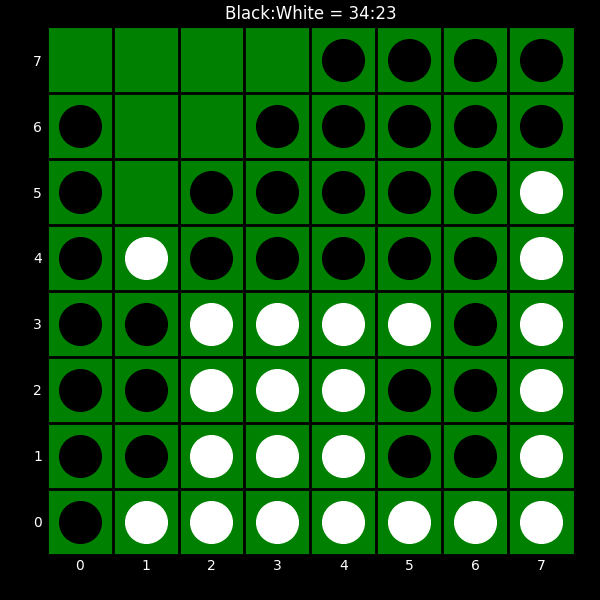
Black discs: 34
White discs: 23